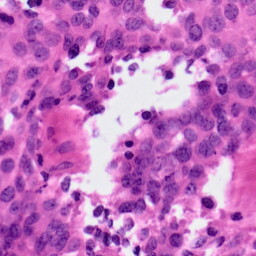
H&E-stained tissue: Ovarian